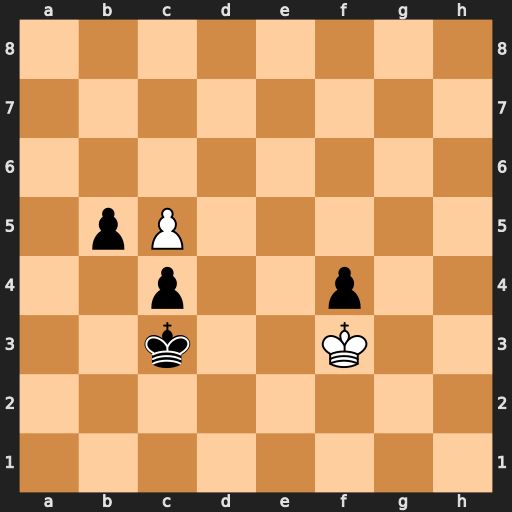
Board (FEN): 8/8/8/1pP5/2p2p2/2k2K2/8/8
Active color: w
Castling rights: -
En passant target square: -
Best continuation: c6 Kb2 c7 c3 c8=Q c2 Qh8+ Kb1 Qh7